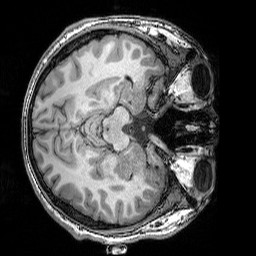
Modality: T1w
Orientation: axial
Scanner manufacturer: siemens
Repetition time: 2.25 s
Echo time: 0.00418 s